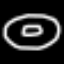
Label: donut